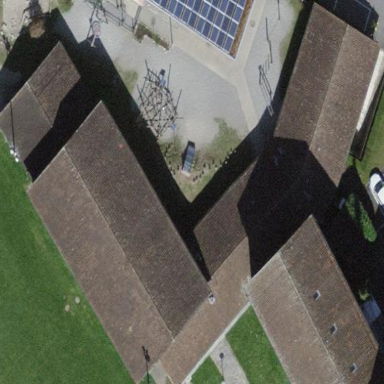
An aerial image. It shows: School building.